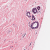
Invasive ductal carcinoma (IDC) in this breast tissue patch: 0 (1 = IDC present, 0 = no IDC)